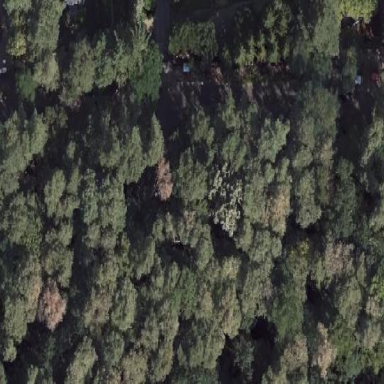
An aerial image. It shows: Forest area dominated by broadleaved trees.